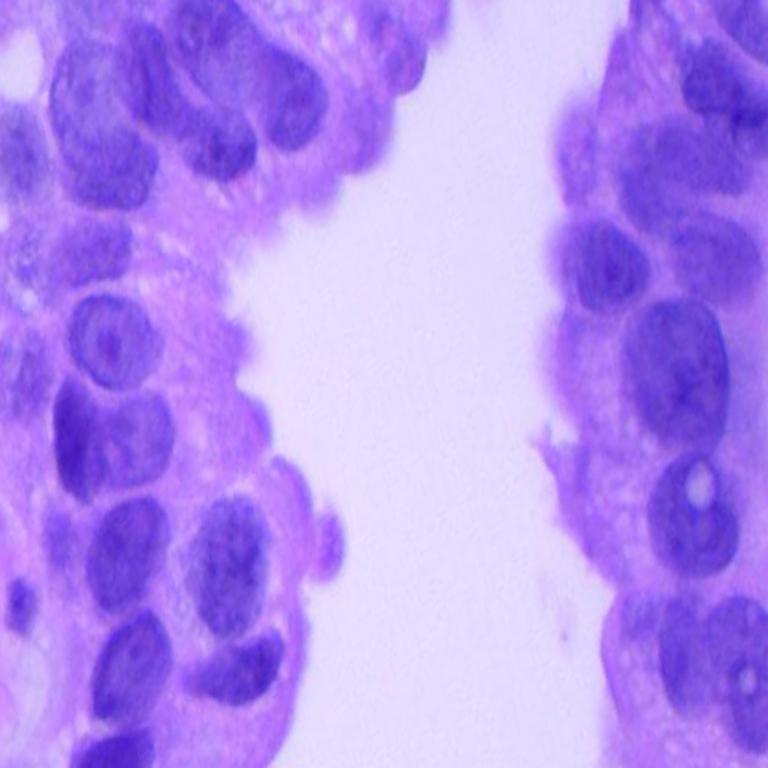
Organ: lung
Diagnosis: adenocarcinomas